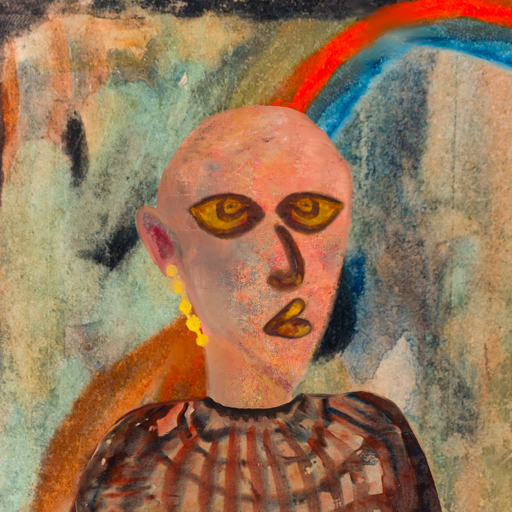
Background: Childish, Head And Neck Side: Irani, Face Side: Comrade, Bust: Orphan, Hair Side: Blank, Head Accessory: Blank, Second Necklace: Blank, Necklace: Blank, Baby: Blank